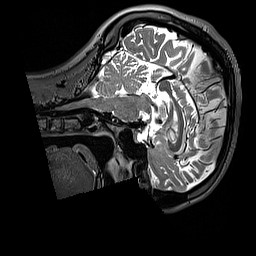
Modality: T2w
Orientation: sagittal
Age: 25
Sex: female
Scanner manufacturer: siemens
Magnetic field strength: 3 T
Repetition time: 3.2 s
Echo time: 0.408 s